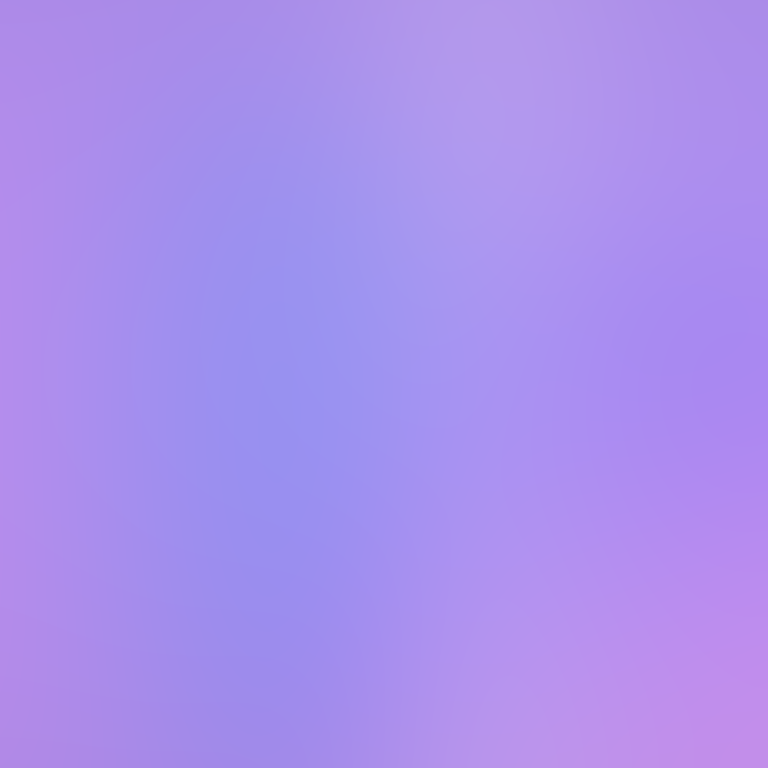
Abstract light effect, smooth gradient from soft lavender to gentle blue, serene atmosphere, diffuse light, no room, no furniture, no objects.